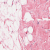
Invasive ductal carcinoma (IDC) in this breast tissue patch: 0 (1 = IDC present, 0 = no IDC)